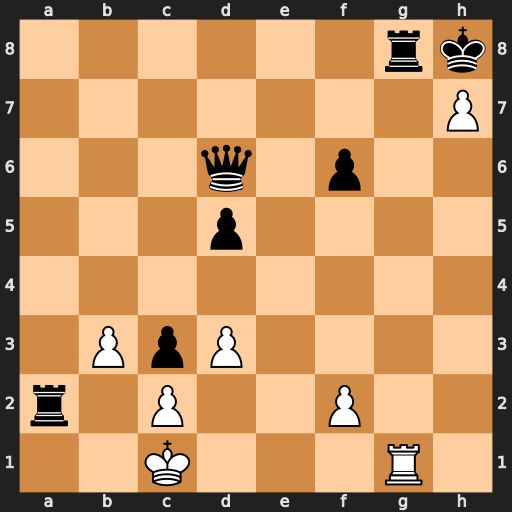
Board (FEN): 6rk/7P/3q1p2/3p4/8/1PpP4/r1P2P2/2K3R1
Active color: w
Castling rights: -
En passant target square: -
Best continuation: hxg8=Q#